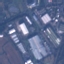
Label: Industrial